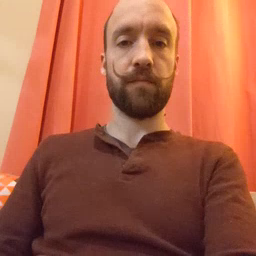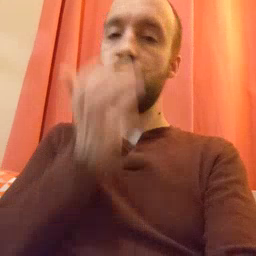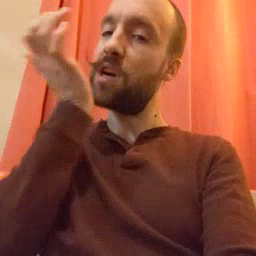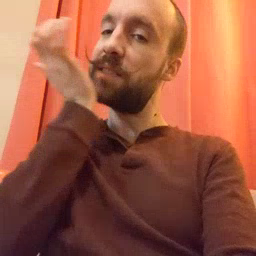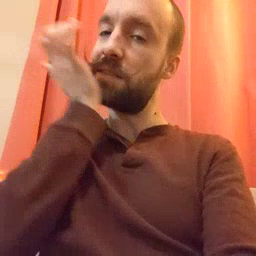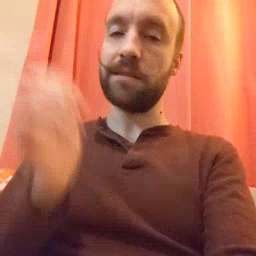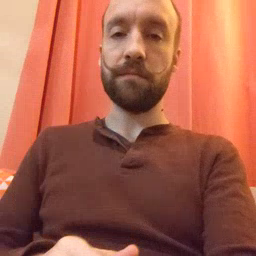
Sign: grass